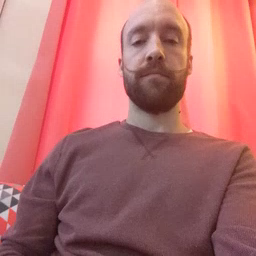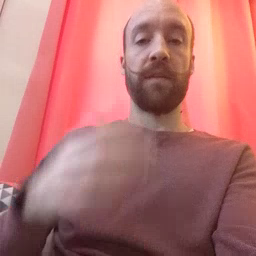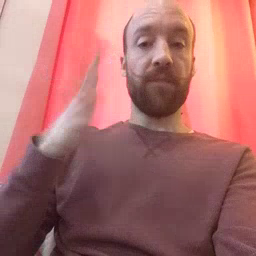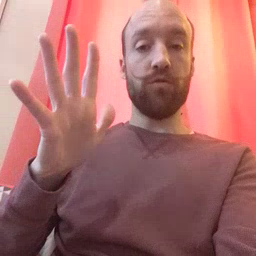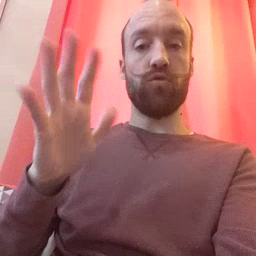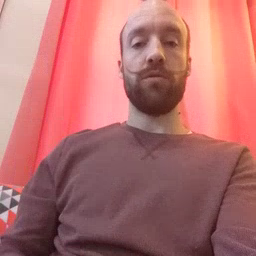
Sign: finish